Interaction volume radius: 10 \u00c5
Interaction volume height: 30 \u00c5
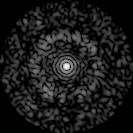
Disorder parameter: 0.8135